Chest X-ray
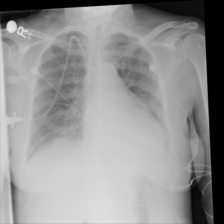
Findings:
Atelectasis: negative
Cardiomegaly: positive
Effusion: positive
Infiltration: negative
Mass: negative
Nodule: negative
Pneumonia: negative
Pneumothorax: negative
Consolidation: negative
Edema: negative
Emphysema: negative
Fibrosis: negative
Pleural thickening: negative
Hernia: negative